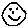
Label: smiley face